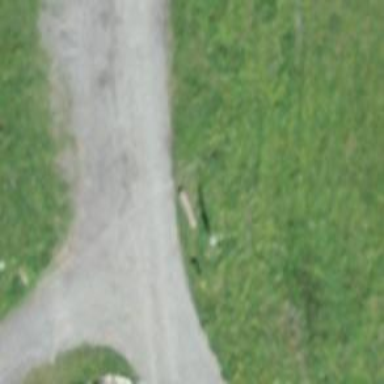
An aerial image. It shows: Brown bench.